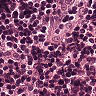
Metastatic tissue present: no